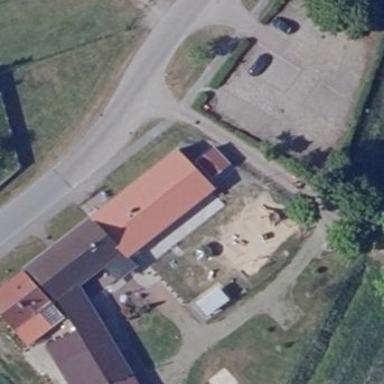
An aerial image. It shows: Kindergarten building.